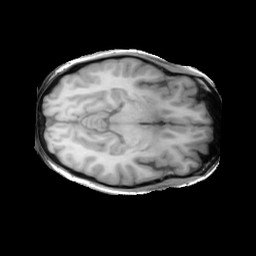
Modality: T1w
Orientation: axial
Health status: ill
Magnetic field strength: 3 T